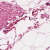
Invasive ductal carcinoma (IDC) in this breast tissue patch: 0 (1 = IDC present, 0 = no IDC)